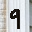
Label: 9